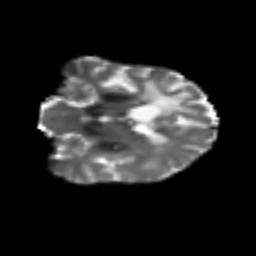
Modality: T2w
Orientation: coronal
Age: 46
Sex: male
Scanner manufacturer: siemens
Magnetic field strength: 3 T
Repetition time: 4.987 s
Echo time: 0.0792 s